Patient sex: F
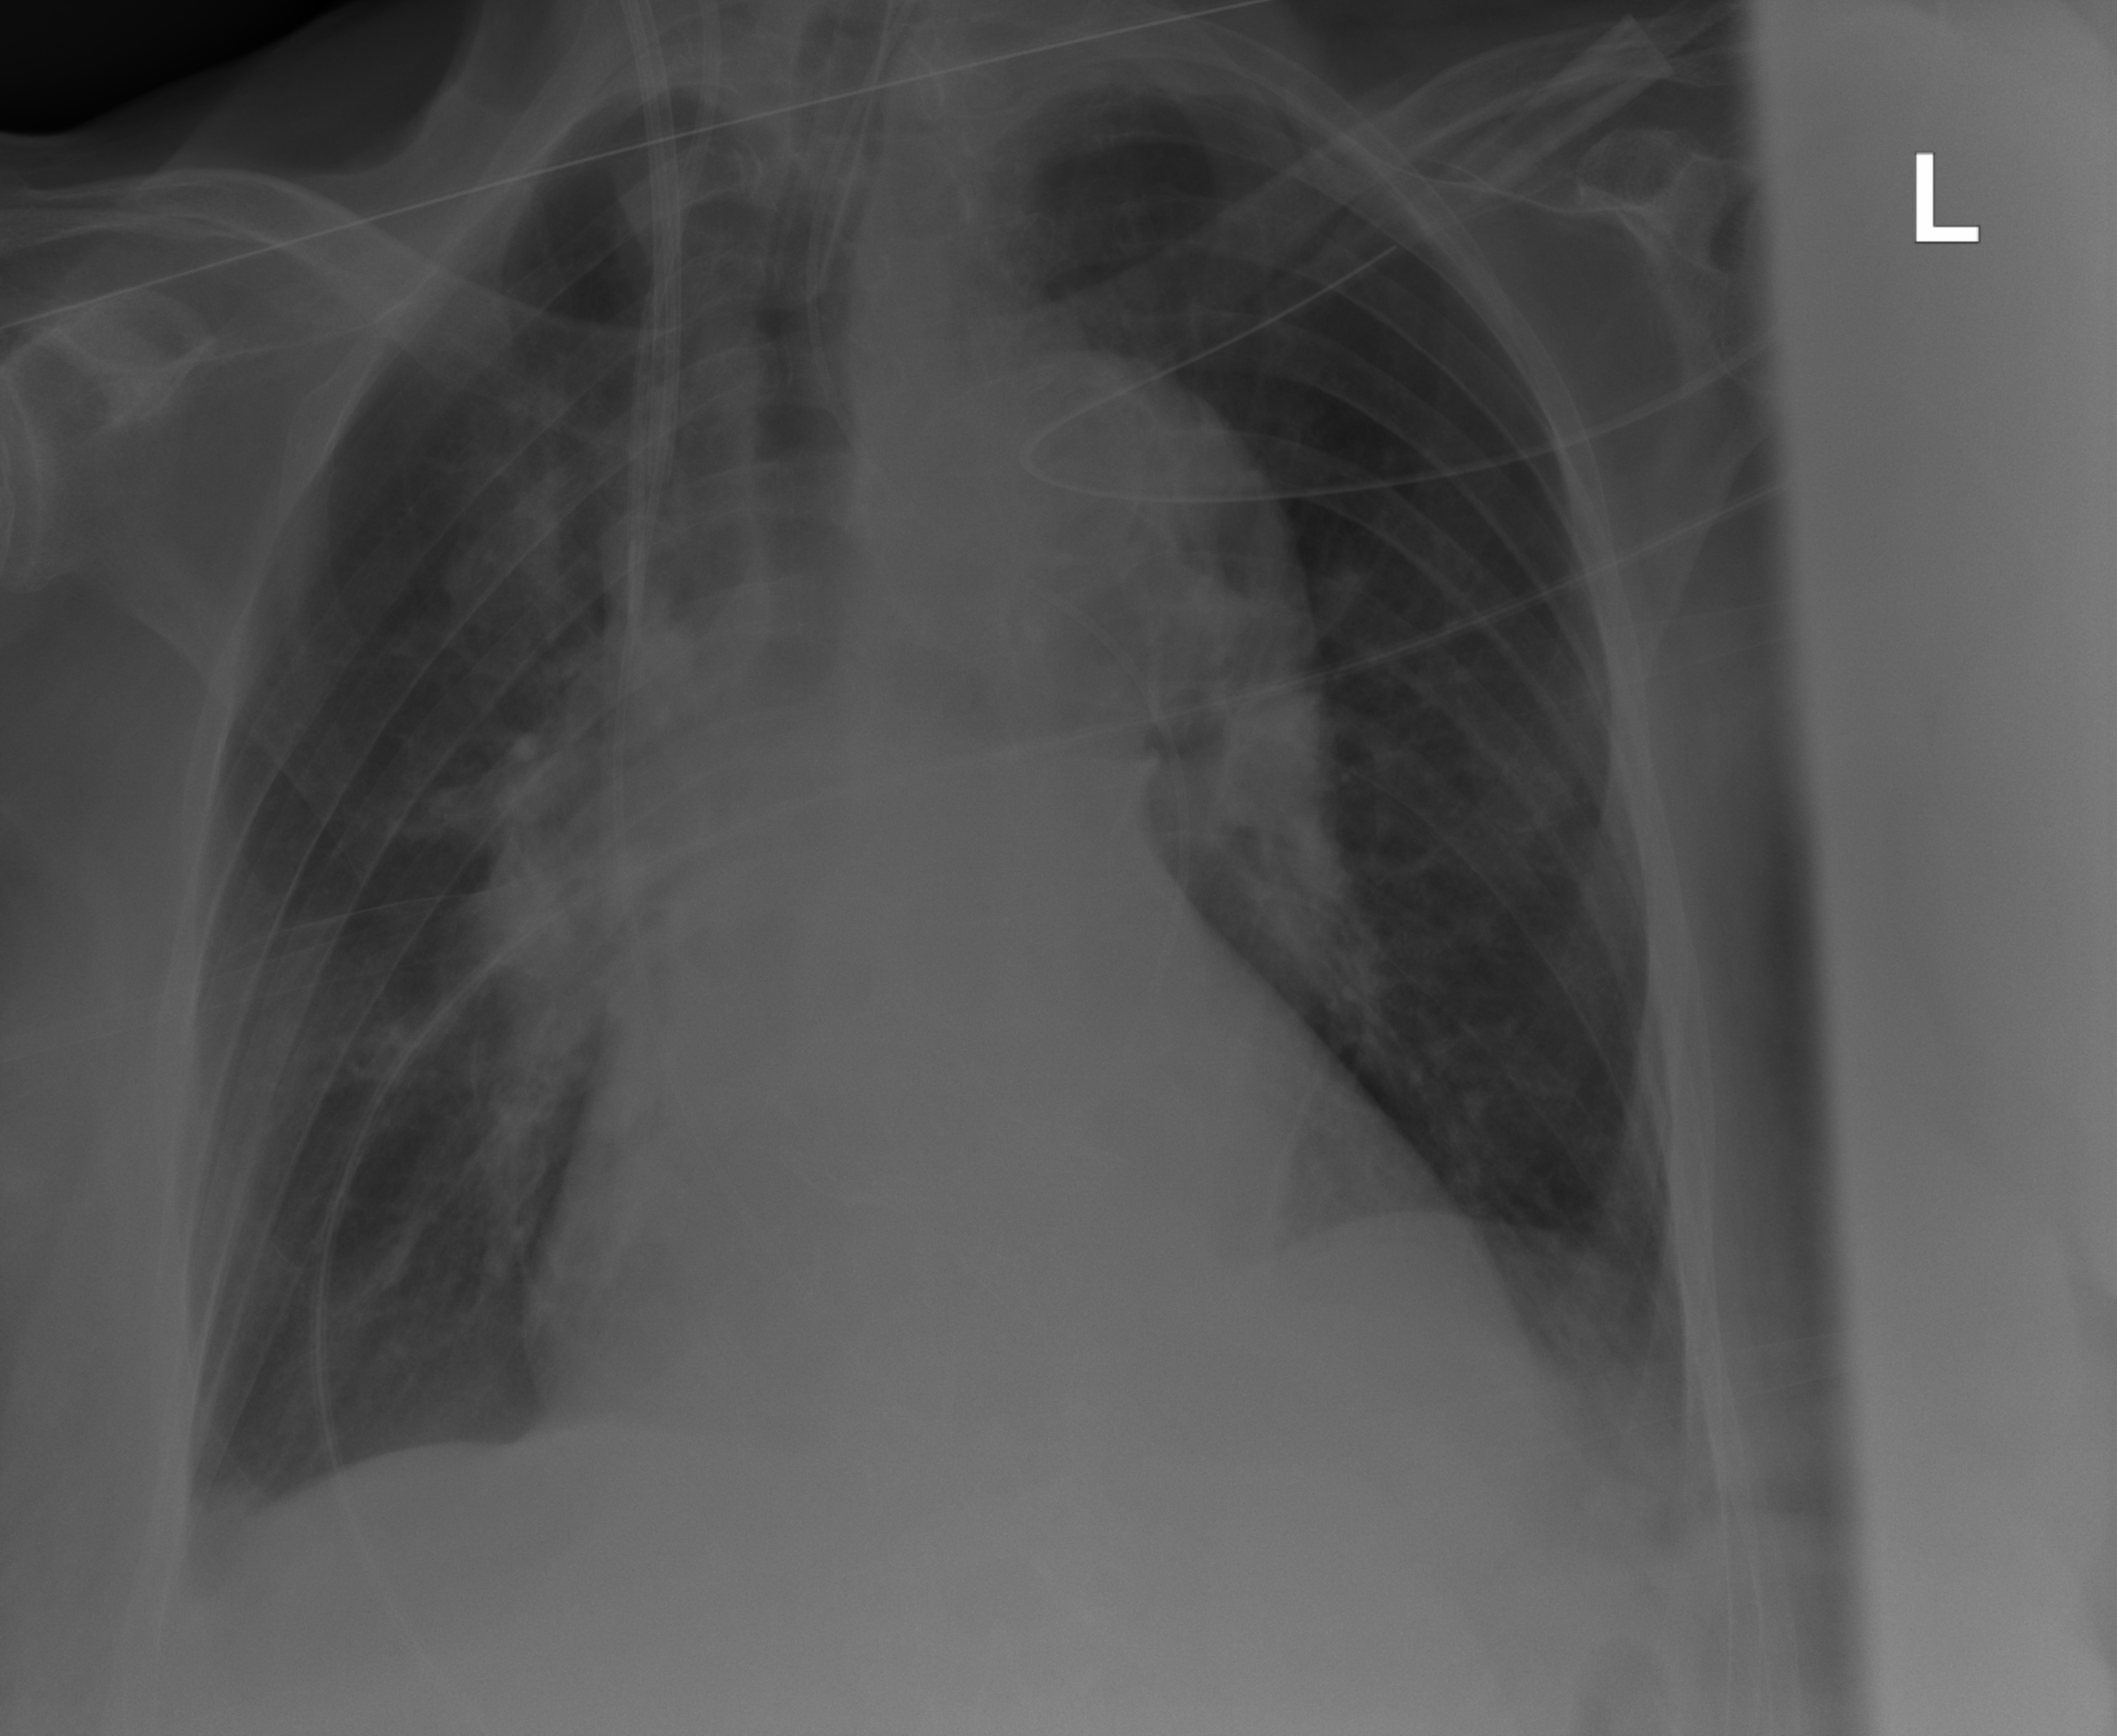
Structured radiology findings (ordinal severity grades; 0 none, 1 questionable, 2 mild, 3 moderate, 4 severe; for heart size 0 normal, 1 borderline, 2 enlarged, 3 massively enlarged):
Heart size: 2
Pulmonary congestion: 0
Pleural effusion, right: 2
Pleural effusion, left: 0
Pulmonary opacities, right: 0
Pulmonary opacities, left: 0
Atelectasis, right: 2
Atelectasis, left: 0